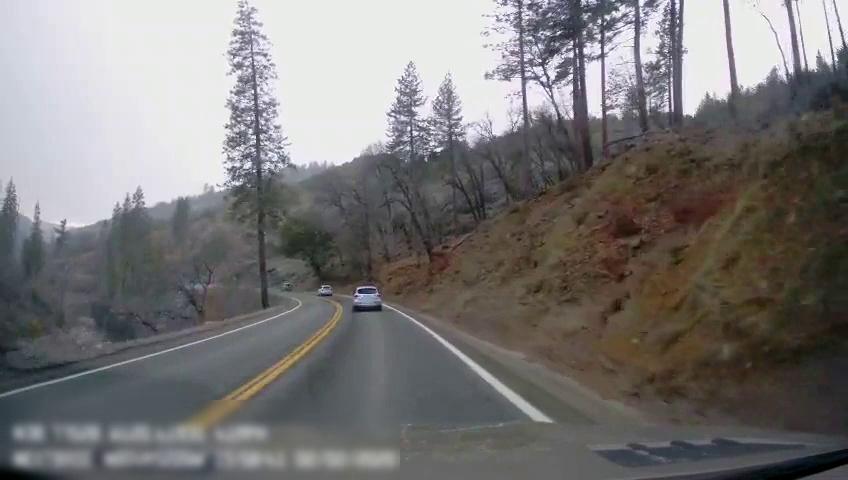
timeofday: Day
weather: Cloudy
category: Drivable Space
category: Vehicles | Car
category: Vehicles | SUV
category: Vehicles | SUV
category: Lanes | Current Lane
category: Lanes | Current Lane
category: Lanes | Opposite Lane